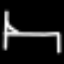
Label: bed